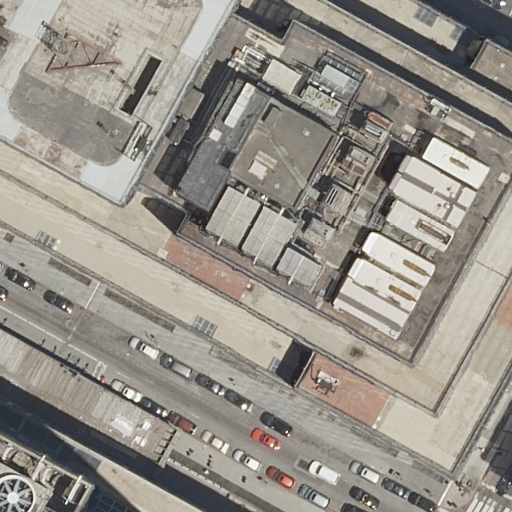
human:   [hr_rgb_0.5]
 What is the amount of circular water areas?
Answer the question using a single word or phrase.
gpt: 0

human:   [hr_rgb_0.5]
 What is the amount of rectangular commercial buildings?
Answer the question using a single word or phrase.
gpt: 2

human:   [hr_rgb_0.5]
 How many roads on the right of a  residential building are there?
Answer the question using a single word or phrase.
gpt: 0

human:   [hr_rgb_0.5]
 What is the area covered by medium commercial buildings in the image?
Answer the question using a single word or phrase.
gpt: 499m2

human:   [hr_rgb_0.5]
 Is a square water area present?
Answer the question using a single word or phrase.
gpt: no

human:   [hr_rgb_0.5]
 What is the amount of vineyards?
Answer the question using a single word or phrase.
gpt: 0

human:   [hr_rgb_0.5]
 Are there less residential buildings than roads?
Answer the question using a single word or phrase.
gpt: yes

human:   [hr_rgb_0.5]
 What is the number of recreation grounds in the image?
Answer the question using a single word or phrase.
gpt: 0

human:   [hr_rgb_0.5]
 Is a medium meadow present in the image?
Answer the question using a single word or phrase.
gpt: no

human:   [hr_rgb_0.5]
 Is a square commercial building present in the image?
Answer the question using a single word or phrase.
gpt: no

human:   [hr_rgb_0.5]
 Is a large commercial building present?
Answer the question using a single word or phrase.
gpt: yes

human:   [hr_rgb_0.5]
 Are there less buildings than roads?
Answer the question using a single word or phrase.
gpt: no

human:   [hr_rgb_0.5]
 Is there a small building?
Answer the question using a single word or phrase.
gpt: no

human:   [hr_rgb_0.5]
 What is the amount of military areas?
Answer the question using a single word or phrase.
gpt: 0

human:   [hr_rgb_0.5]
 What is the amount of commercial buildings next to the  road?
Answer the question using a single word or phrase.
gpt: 2

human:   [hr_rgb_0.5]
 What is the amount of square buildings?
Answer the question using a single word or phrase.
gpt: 0

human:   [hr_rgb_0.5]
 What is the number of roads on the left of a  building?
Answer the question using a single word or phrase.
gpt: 0

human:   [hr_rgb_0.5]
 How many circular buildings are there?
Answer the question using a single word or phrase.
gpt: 0

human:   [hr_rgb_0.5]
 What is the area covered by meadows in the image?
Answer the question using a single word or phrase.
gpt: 0m2

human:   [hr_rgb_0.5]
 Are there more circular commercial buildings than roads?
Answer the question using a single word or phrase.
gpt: no

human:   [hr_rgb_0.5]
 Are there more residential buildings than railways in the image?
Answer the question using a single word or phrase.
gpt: no

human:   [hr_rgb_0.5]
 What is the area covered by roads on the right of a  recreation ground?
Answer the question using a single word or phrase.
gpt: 0m2

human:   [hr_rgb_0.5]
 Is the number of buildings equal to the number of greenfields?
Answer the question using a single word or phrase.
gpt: no

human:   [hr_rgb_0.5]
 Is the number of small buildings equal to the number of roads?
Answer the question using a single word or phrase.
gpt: no

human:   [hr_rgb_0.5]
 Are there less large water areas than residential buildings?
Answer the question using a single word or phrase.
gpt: no

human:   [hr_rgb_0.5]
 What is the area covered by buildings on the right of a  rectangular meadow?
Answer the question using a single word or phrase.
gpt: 0m2

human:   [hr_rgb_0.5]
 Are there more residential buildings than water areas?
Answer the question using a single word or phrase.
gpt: no

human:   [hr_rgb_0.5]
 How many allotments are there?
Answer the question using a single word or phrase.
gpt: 0

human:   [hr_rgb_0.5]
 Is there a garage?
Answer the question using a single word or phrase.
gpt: no

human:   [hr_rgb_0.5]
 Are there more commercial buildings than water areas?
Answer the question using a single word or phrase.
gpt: yes

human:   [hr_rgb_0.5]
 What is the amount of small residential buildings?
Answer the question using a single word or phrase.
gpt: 0

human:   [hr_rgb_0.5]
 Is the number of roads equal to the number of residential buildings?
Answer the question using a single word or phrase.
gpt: no

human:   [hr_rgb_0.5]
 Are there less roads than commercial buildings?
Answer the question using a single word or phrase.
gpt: yes

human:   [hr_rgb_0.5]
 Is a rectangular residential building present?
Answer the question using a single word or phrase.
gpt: no

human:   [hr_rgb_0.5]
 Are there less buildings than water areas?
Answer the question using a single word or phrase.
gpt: no

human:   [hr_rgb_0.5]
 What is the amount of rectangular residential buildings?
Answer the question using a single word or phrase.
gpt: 0